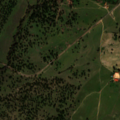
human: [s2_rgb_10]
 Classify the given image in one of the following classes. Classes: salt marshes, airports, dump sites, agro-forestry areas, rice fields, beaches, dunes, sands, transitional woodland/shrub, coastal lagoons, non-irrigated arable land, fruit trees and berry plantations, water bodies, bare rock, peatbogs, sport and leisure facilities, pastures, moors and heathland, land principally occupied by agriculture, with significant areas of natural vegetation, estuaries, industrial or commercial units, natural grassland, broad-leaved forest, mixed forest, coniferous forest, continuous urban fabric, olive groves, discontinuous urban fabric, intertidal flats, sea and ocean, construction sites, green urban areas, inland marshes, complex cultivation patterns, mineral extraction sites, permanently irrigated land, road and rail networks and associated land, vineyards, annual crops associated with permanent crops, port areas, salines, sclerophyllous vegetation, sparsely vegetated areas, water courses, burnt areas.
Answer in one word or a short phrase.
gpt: pastures, agro-forestry areas